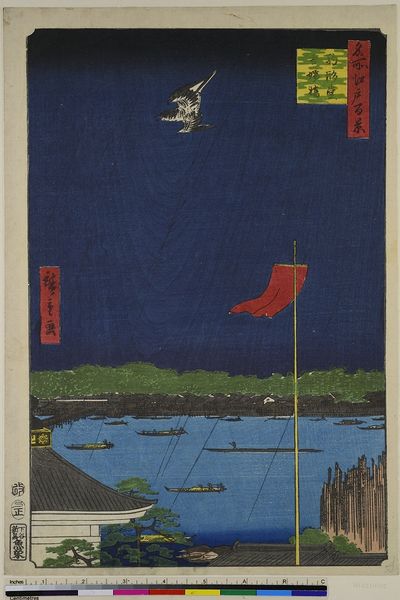
Titel: Die Komagata-Halle und die Azuma-Brücke, Blatt 62 aus der Serie: 100 berühmte Ansichten von Edo
Künstler: Utagawa Hiroshige
Standort: Hamburg
Institution: Museum für Kunst und Gewerbe Hamburg
Schlagwörter: vogel, fluss, landschaft, stadt, kanal, boot, holzschnitt, kutter, druckgraphik, druckgrafik, tempel, zeit, farbholzschnitt, anlagen, kuckuck, landschaftsdarstellung, edo, reproduktionen, druckerzeugnisse, vögel, brücke, heiligtümer, flußbrücke, kanalbrücke